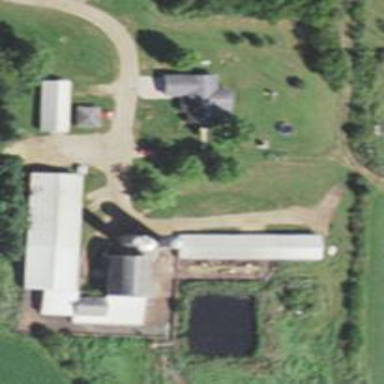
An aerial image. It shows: Silo.